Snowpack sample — Loveland Pass, Silver Plume, Colorado, USA (1/12/25, 11:40 AM MST)
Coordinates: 39.66, -105.88
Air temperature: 7 °F
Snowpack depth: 140 cm
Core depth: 10 cm
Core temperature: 41 °F
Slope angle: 11°, slope face: 30°
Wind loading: high
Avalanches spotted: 2
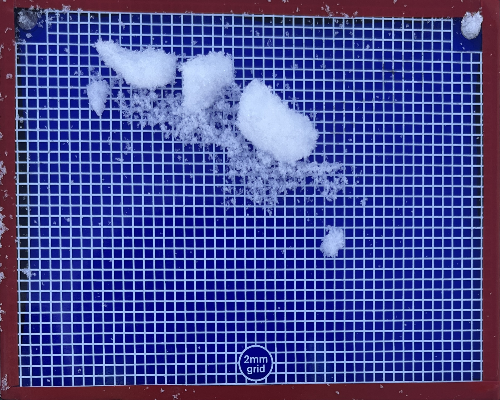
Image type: profile
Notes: Pilot using slightly modified coring method that took too large segment for snow profile picturing, advised not to use in higher level models. Two avalanche on south face nearby, partially cloudy with light snow in the last 24 hours. Lots of wind loading on eastern features.